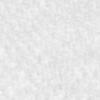
Label: no_change